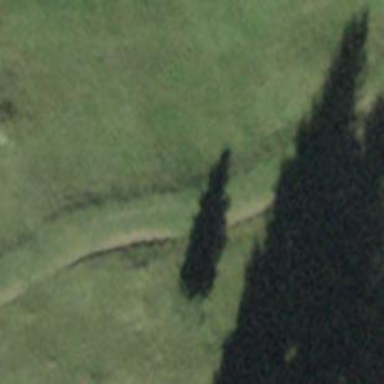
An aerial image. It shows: Grass track with grade5 tracktype.